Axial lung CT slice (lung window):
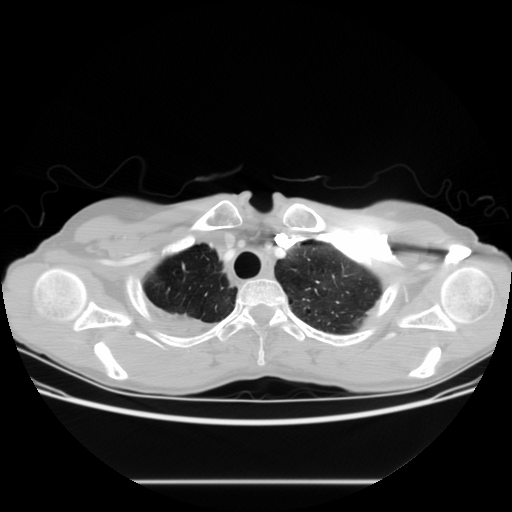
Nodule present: no